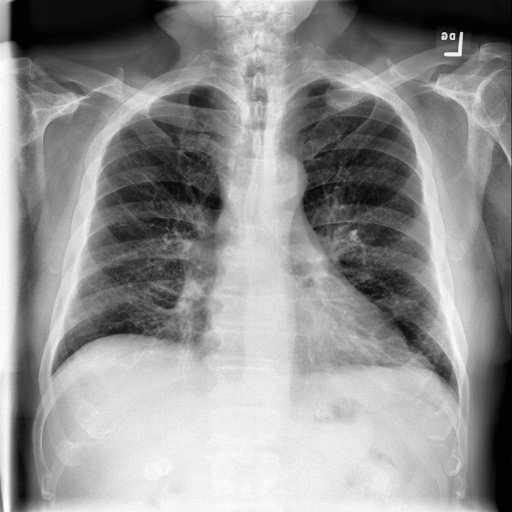
Finding: NORMAL